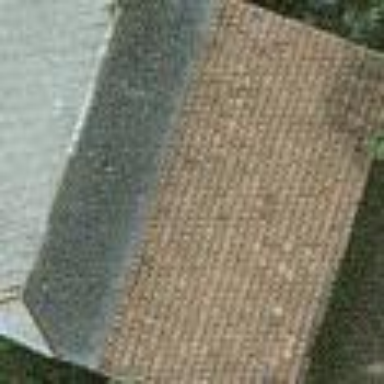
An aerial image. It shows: Rural barn.